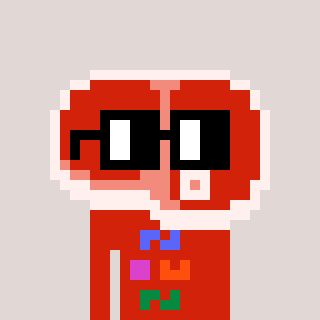
a pixel art character with square black glasses, a steak-shaped head and a red-colored body on a warm background